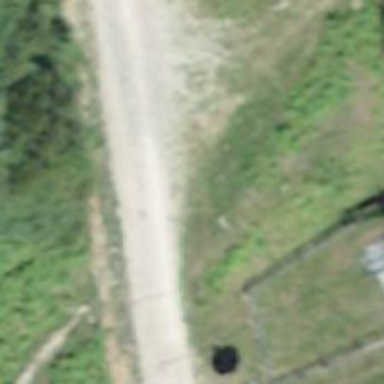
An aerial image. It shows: Gravel track with grade2 tracktype.